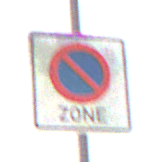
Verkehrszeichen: BeginnEingeschraenktesHalteverbotZone
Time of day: MorningAfternoon
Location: Outdoor (Nature)
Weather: Overcast
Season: Winter
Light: Natural